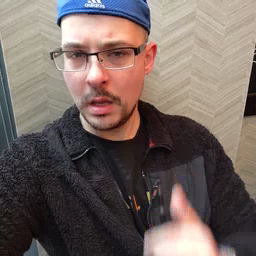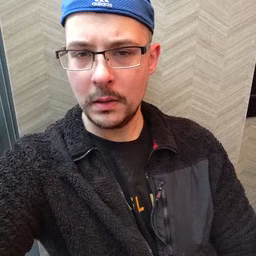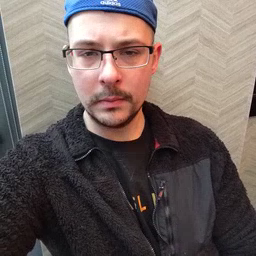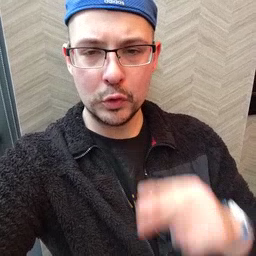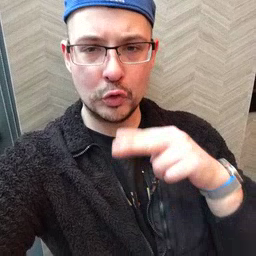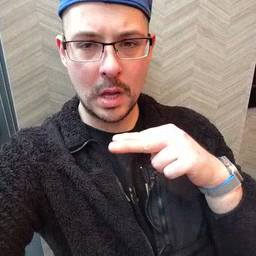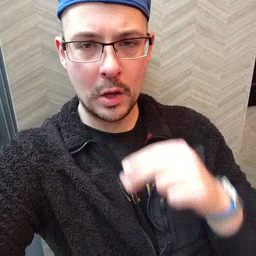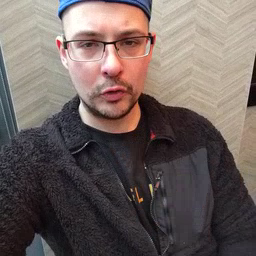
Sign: chair